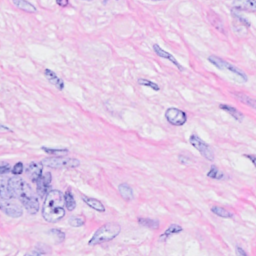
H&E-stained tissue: Breast